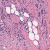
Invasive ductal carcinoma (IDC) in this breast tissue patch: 1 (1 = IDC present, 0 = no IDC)